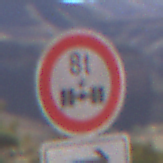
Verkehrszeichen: TatsaechlicheAchslast
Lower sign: RichtungsangabeDurchPfeile5
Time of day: Midday
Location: Outdoor (Nature)
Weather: Clear
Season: NotSpecified
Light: Natural